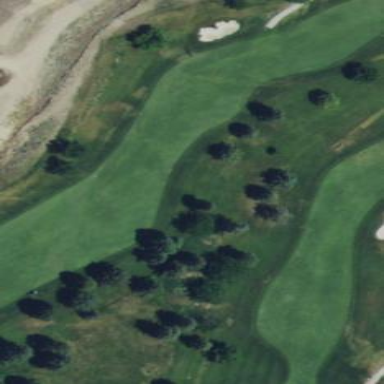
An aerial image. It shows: Grassy area designated as golf fairway.